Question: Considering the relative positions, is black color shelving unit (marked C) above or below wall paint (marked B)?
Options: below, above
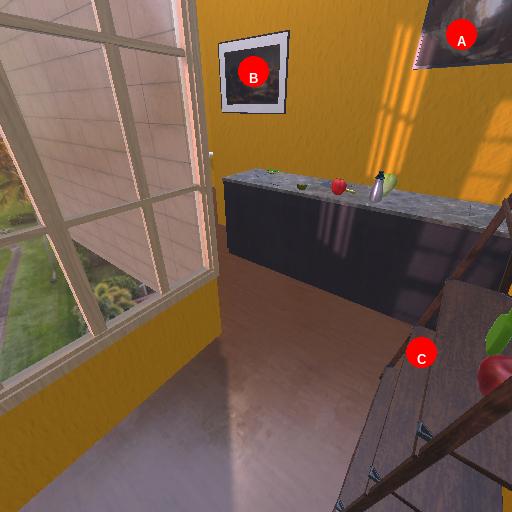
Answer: below